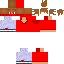
A male human skin with medium skin, wearing brown long hair dressed in a red tshirt and red pants, featuring a closed mouth.